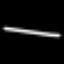
Label: line